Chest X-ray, PA view. Patient: 21 years old, sex M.
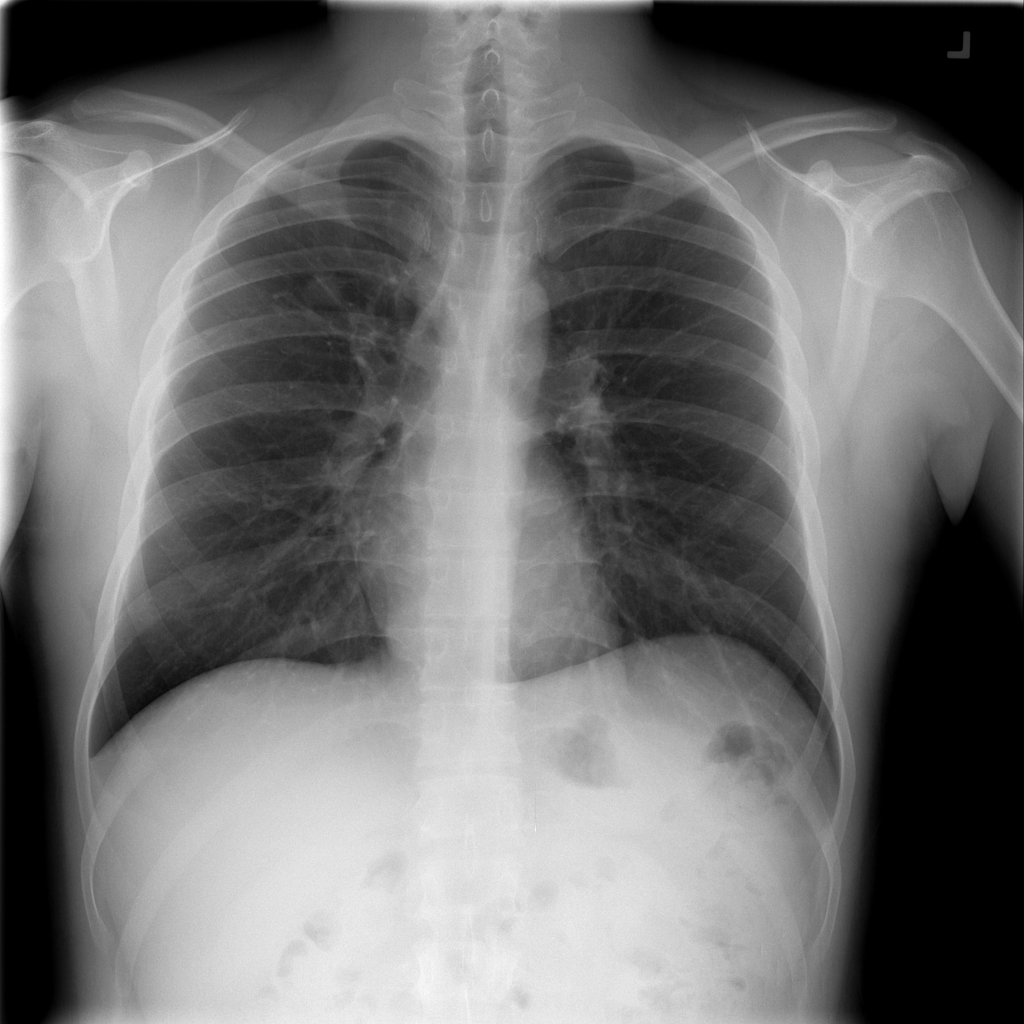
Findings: No Finding